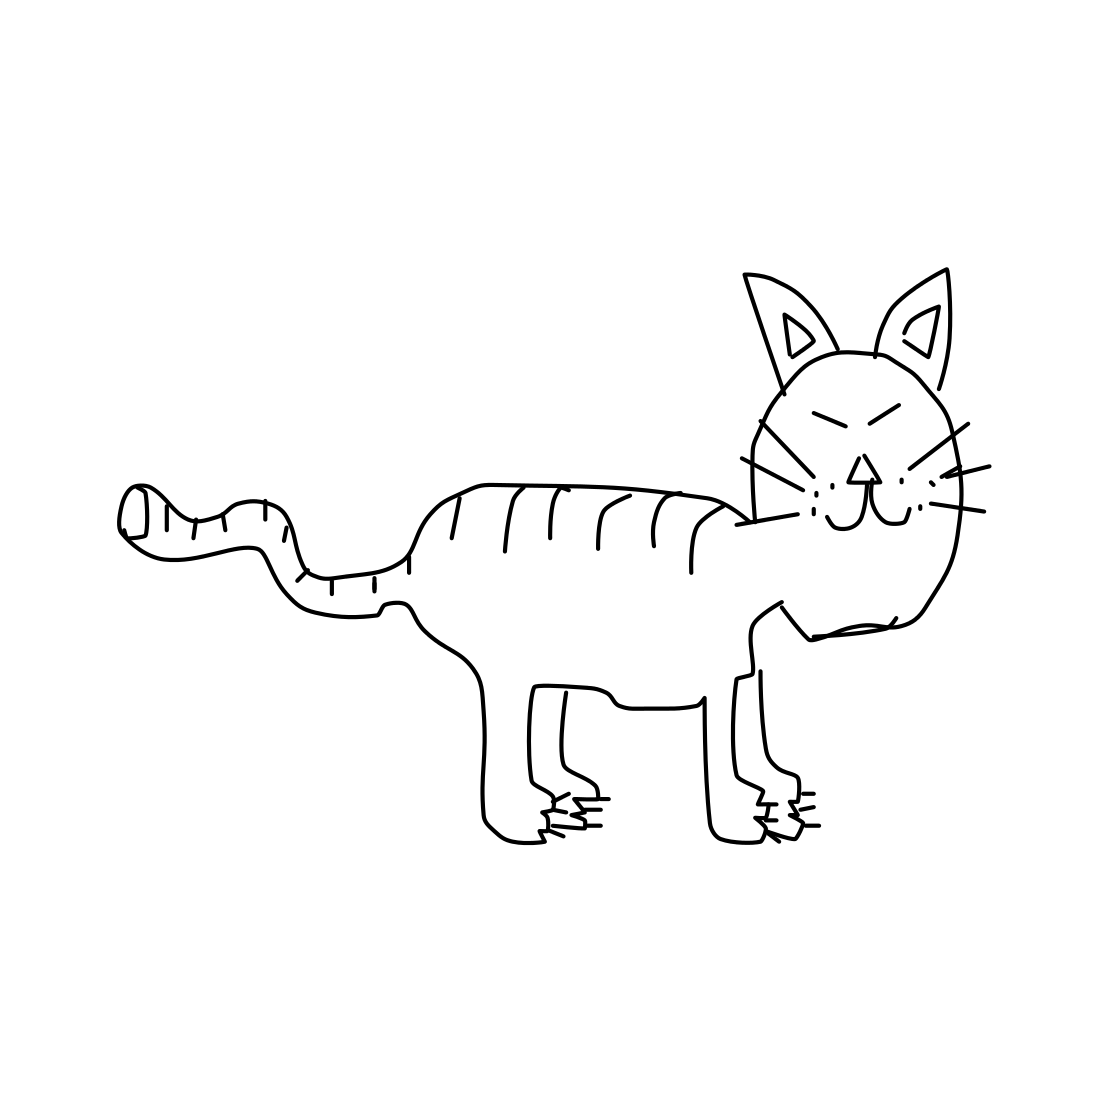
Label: cat